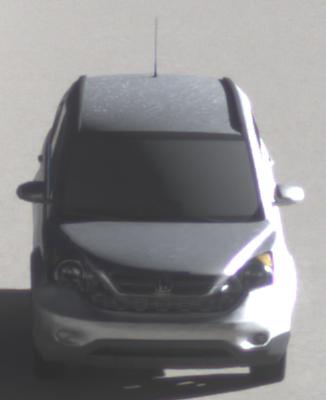
Make: Honda
Model: CR-V
Detailed model: CR-V (III) (04/10 - 10/12)
Model produced from: 2010
Model produced until: 2012
Doors: 5
Color: white
Road condition: dry road
Daytime: sunrise or sunset
Contrast: high contrast